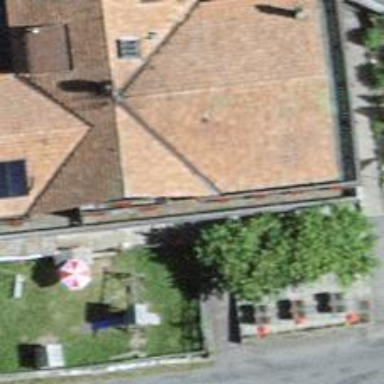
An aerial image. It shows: Restaurant.